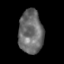
Tissue: skin
Cell type: Epithelial cells
Senescence score: 0.2711
Nuclear area (px): 1039
Mean DAPI intensity: 107.803